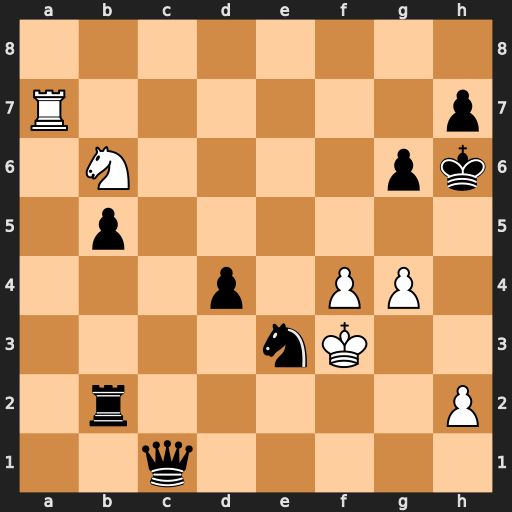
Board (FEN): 8/R6p/1N4pk/1p6/3p1PP1/4nK2/1r5P/2q5
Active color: w
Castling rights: -
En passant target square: -
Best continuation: g5+ Kh5 Rxh7#